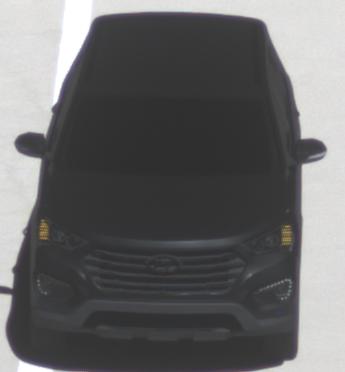
Make: Hyundai
Model: Santa Fe 2.4 GDI
Detailed model: Santa Fe (DM)
Model produced from: 2017/08
Model produced until: 2018/01
Doors: 5
Color: black
Road condition: dry road
Daytime: midday
Contrast: high contrast